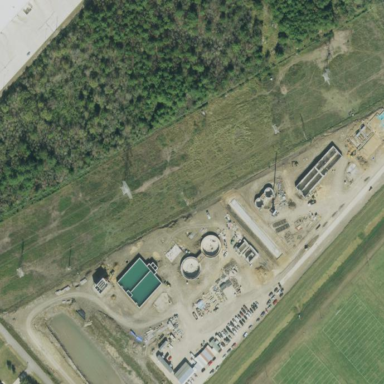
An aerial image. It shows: Wastewater plant.